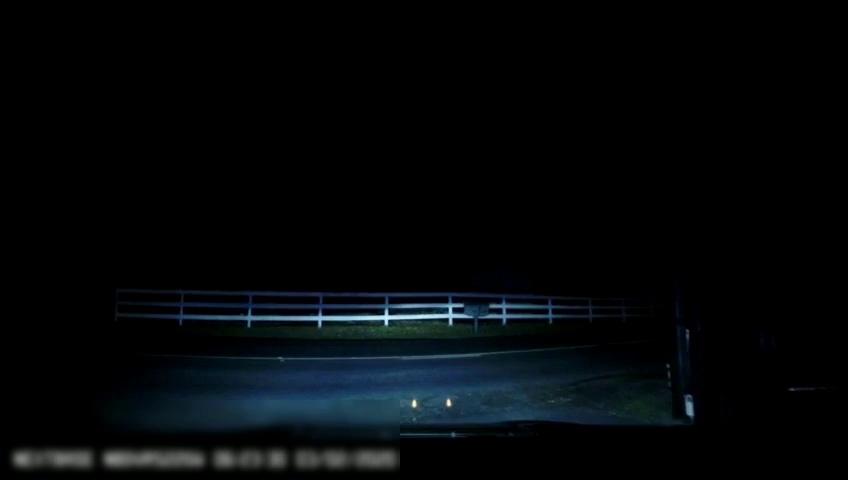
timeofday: Night
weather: Other
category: Drivable Space
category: Lanes | Alternate Lane